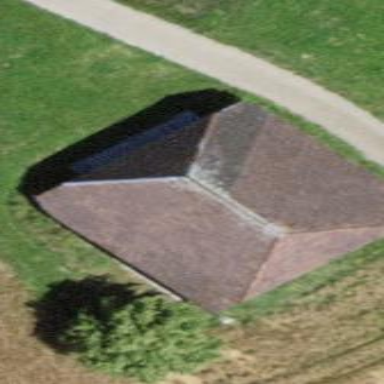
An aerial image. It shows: Barn.